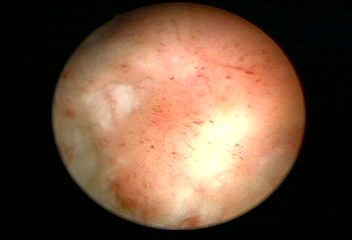
Modality: WLC
Class: Malignant
Subclass: LowGradePapillary
Lesion: L1
Stage: Ta
Morphology: Non-papillary
Bladder cancer association: Yes